Question: I have a table with a column 'meta_key' ... I want to delete all rows in my table where 'meta_key' matches some string.

For instance I want to delete all 3 rows with "tel" in it - nut just the cell but the entire row. How can I do that with a mysql statement?
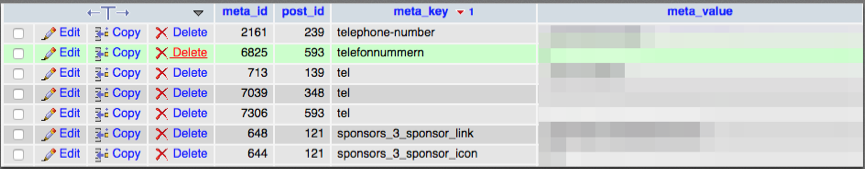
Answer: The below query deletes the row with strings contains "tel" in it :
'''
DELETE FROM my_table WHERE meta_key like '%tel%';
'''
This is part of <URL>.
If you want the meta_key string to be equal to "tel" then you can try below:
'''
DELETE FROM my_table WHERE meta_key = 'tel'
'''
This is a simple <URL>